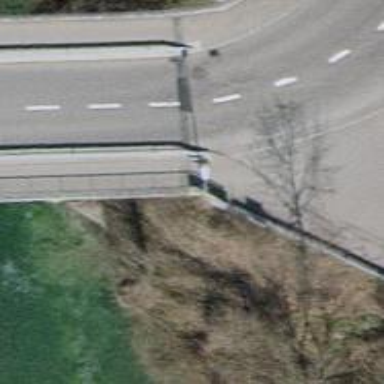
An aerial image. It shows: Sidewalk.